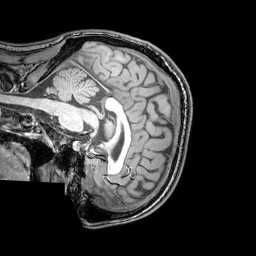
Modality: T1w
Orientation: sagittal
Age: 24
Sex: male
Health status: healthy
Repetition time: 0.081 s
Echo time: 0.037 s